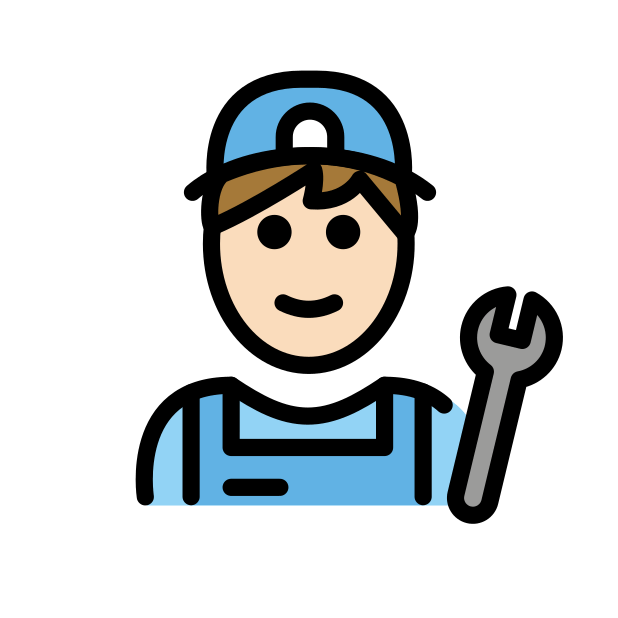
man mechanic: light skin tone